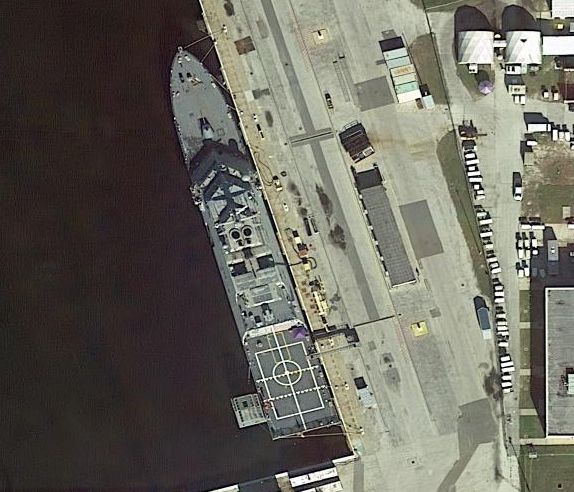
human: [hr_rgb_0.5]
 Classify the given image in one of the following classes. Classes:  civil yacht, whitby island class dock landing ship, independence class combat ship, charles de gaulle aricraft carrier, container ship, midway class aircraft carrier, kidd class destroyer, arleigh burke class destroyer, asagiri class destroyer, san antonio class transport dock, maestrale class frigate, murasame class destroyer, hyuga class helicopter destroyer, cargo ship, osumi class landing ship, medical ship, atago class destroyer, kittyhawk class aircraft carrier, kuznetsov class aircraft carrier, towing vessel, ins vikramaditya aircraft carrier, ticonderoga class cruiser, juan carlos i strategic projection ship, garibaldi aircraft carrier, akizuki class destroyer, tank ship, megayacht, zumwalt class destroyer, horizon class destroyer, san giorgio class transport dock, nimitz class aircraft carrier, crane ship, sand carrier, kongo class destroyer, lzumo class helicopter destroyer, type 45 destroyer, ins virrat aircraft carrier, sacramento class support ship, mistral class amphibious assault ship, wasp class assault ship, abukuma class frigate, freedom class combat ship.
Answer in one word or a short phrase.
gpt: Freedom class combat ship